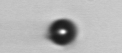
Label: bead